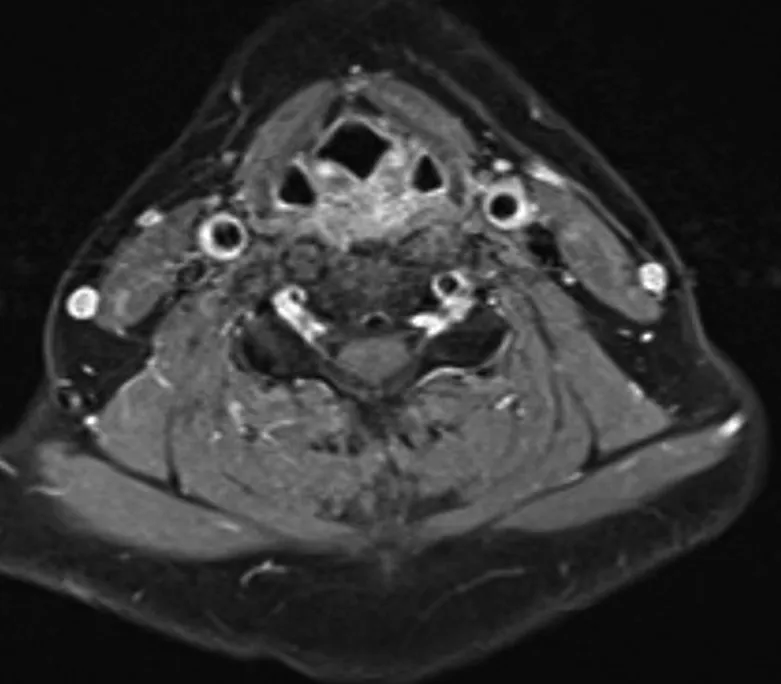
Magnetic resonance imaging at follow-up.
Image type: radiology (mri)